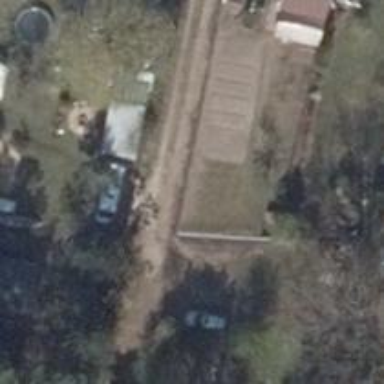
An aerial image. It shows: Driveway.